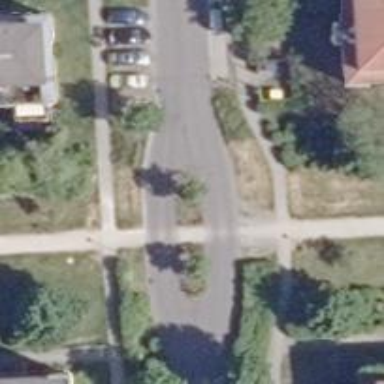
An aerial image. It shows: Residential road with asphalt surface. There are sidewalks on both sides of the road.